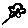
Label: flower